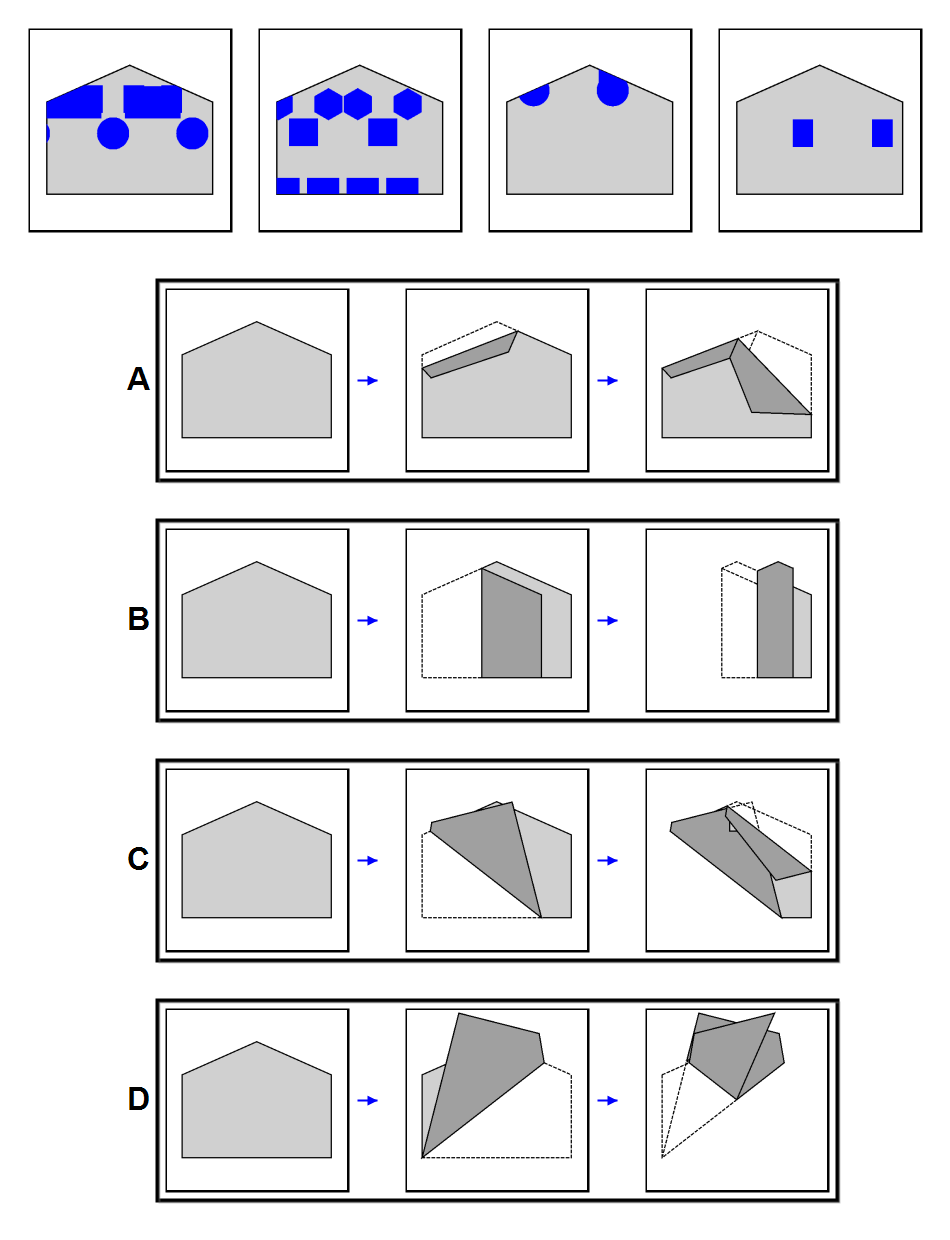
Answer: B